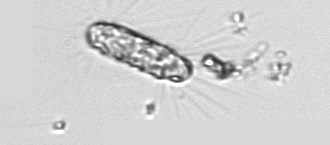
Label: Corethron_hystrix